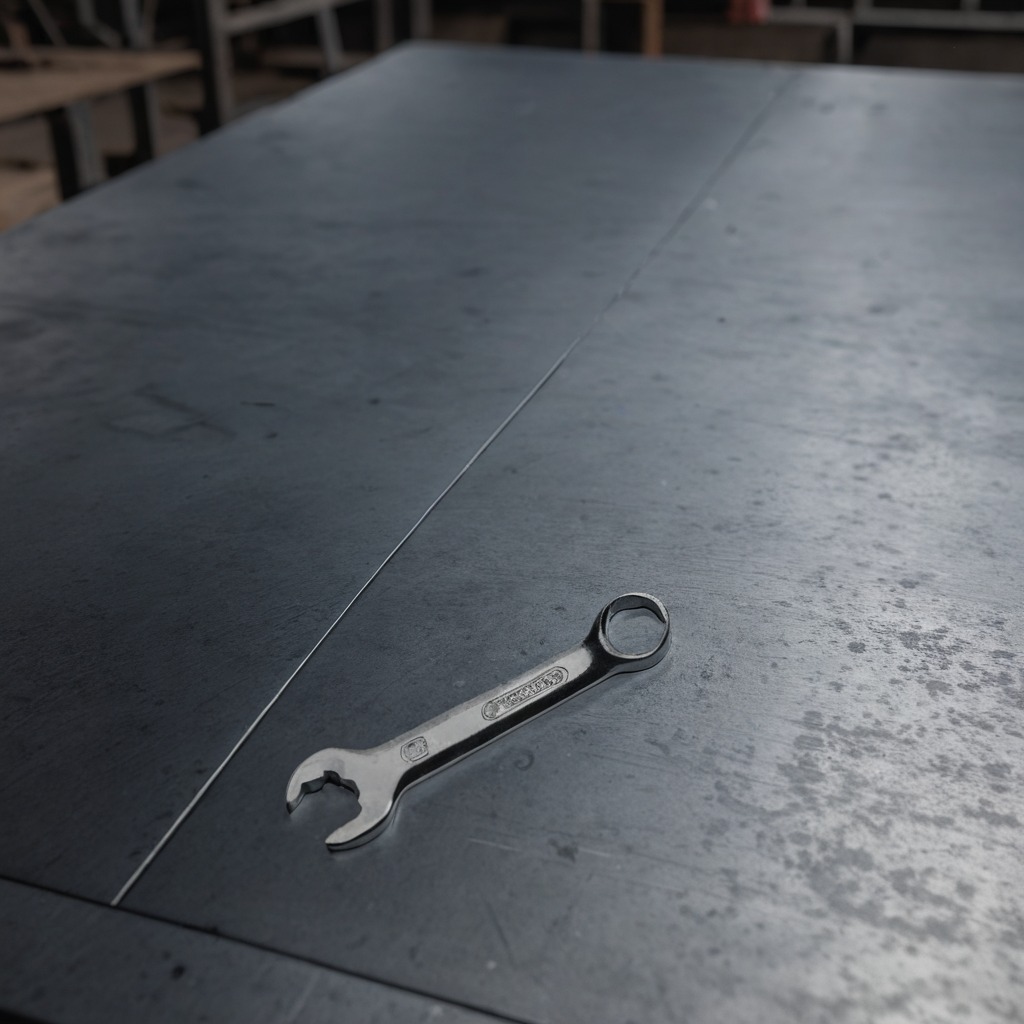
An wrench is lying on a cold steel table in a mining workshop.